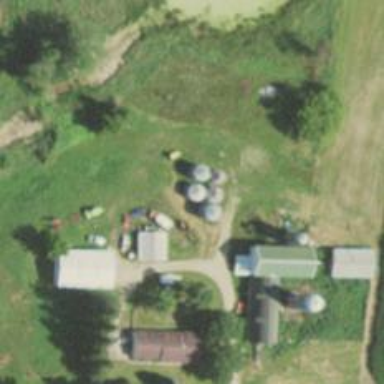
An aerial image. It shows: Silo.